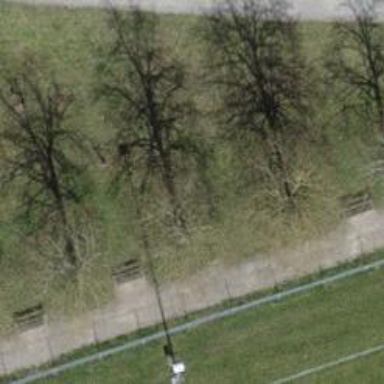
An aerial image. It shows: Bench.